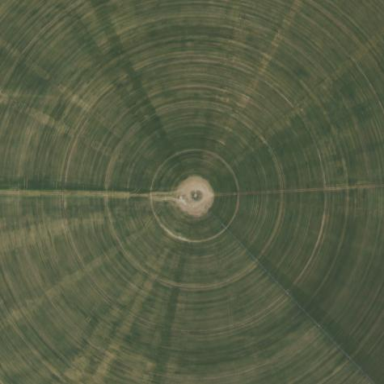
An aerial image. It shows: Farmland with pivot irrigation system.